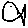
Label: fish